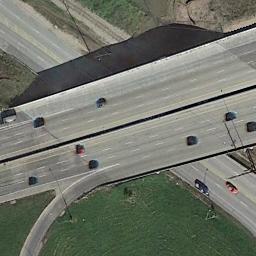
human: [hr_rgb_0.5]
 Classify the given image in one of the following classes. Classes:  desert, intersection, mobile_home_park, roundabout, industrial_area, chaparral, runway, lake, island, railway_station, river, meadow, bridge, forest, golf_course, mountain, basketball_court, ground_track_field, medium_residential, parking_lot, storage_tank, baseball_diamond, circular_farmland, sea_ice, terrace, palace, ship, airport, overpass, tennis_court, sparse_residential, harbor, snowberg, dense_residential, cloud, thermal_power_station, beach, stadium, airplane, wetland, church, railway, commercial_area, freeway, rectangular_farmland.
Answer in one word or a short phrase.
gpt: overpass